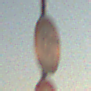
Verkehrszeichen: Geschwindigkeit130
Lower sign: Ueberholverbot
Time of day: SunriseSunset
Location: Outdoor (Nature)
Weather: PartlyCloudy
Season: NotSpecified
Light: Natural